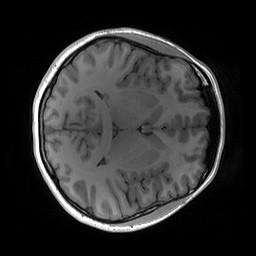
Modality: T1w
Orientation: axial
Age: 19
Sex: female